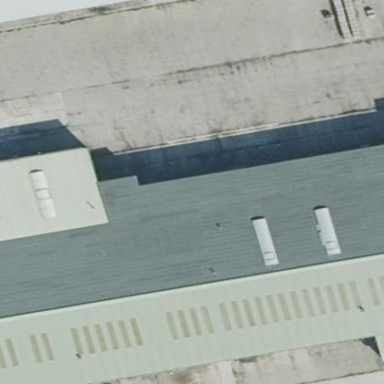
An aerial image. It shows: Industrial building.